Question: Right now, the month calendar cell is of height 80px, which I reckon is too much. I want to change the rows with days. I tried doing inspect element and found the name table class to be 'cal_table' and added 'table.cal_table tr{height:40px}' to the 'template.css' file.

As seen above, it increased the height of the first row where the days of the week are displayed, to 40px and retained the heights of the others. What I want, on the contrary, is to retain the height of the first row and reduce those of the rest to 40px. My analysis of the situation is the following:
As in the above I see that in the first '<tr>' element, there is no 'style' attribute set. So the height setting added in the template works. Whereas in the subsequent '<tr>' elements there is a 'style' attribute in which is the 80px height setting, which I reckon is the reason the setting I added in the template is overridden. I want to remove 'style="height:80px"', but I found it tough searching the 'com_jevents' folder in which it is set and felt as if it were a needle-in-a-haystack problem!
I somehow want to have the setting added in 'template.css' override the setting in the 'style' attribute as in the picture, or better, just get rid of the style="height:80px". Any help is greatly appreciated!
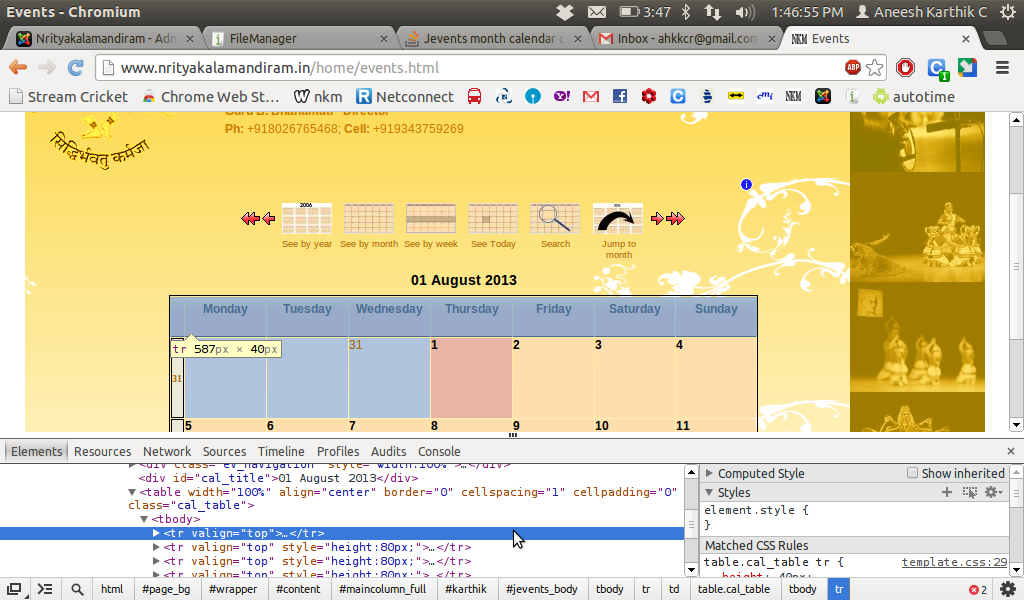
Answer: I right-clicked a row in the month calendar cell and found the class of the element. Then set the property in 'template.css' and to override all inline styles, did as in <URL>! Thanks to StackOverflow once again!!